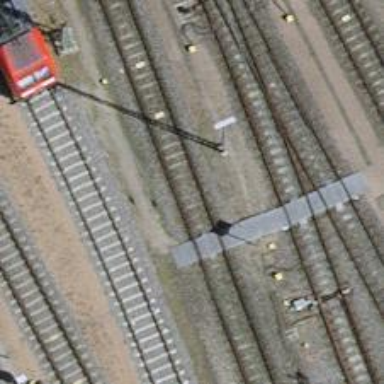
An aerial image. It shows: Railway signal.